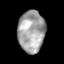
Tissue: skin
Cell type: Epithelial cells
Senescence score: 0.2762
Nuclear area (px): 1098
Mean DAPI intensity: 163.167